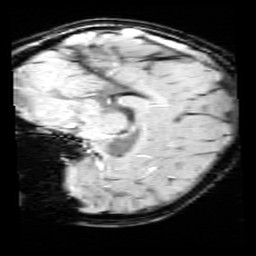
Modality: SWI
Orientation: sagittal
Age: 10
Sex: female
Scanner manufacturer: siemens
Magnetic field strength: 3 T
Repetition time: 0.027 s
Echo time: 0.02 s